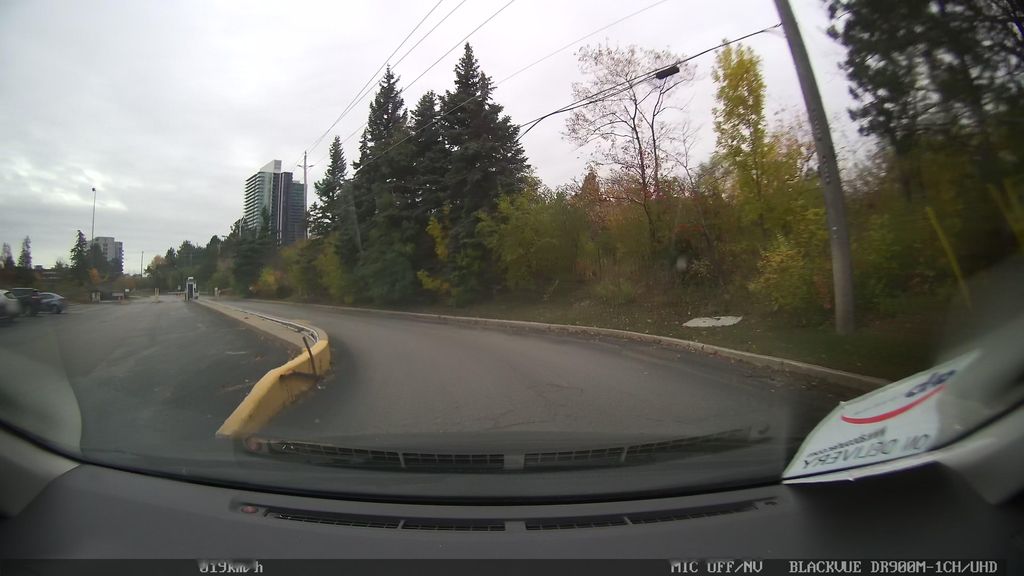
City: toronto